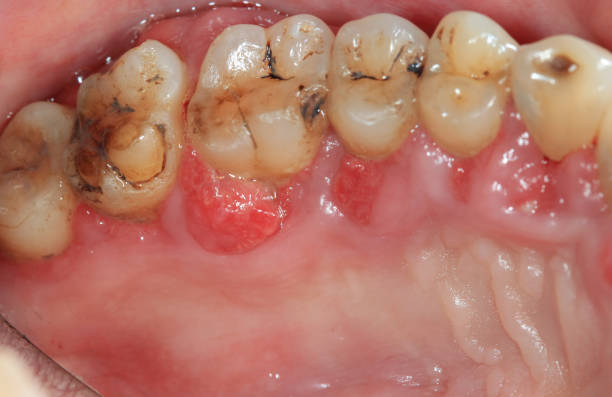
Condition: Gingivitis